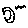
Label: moon